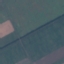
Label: AnnualCrop